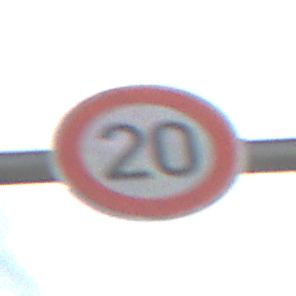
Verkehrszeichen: Geschwindigkeit20
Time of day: SunriseSunset
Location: Outdoor (Nature)
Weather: PartlyCloudy
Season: NotSpecified
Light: Natural